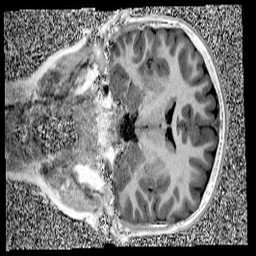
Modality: UNIT1
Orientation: coronal
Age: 9
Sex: male
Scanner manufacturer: siemens
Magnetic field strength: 3 T
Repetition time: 4 s
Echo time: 0.00299 s